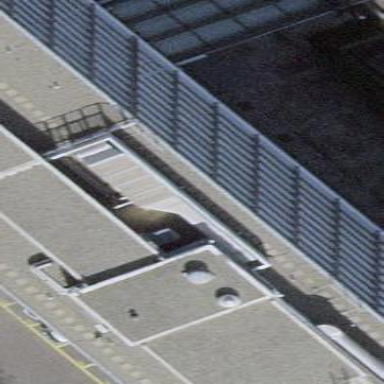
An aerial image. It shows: Office building.